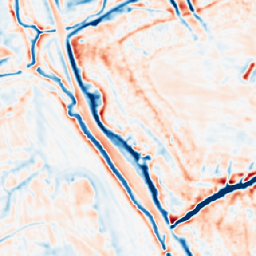
Category: multiscale
Decomposition family: dog_multiscale
Decomposition parameters: sigma_ratio: 1.6
n_scales: 3
base_sigma: 1
Upsampling method: area
Upsampling parameters: scale: 4
Upsampling scale: 4